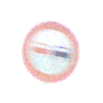
Verkehrszeichen: Ueberholverbot
Umgebung: Outdoor, Suburban
Tageszeit: MorningAfternoon
Wetter: PartlyCloudy
Licht: Natural
Jahreszeit: NotSpecified
Kontrast: HighContrast